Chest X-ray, PA view. Patient: 43 years old, sex M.
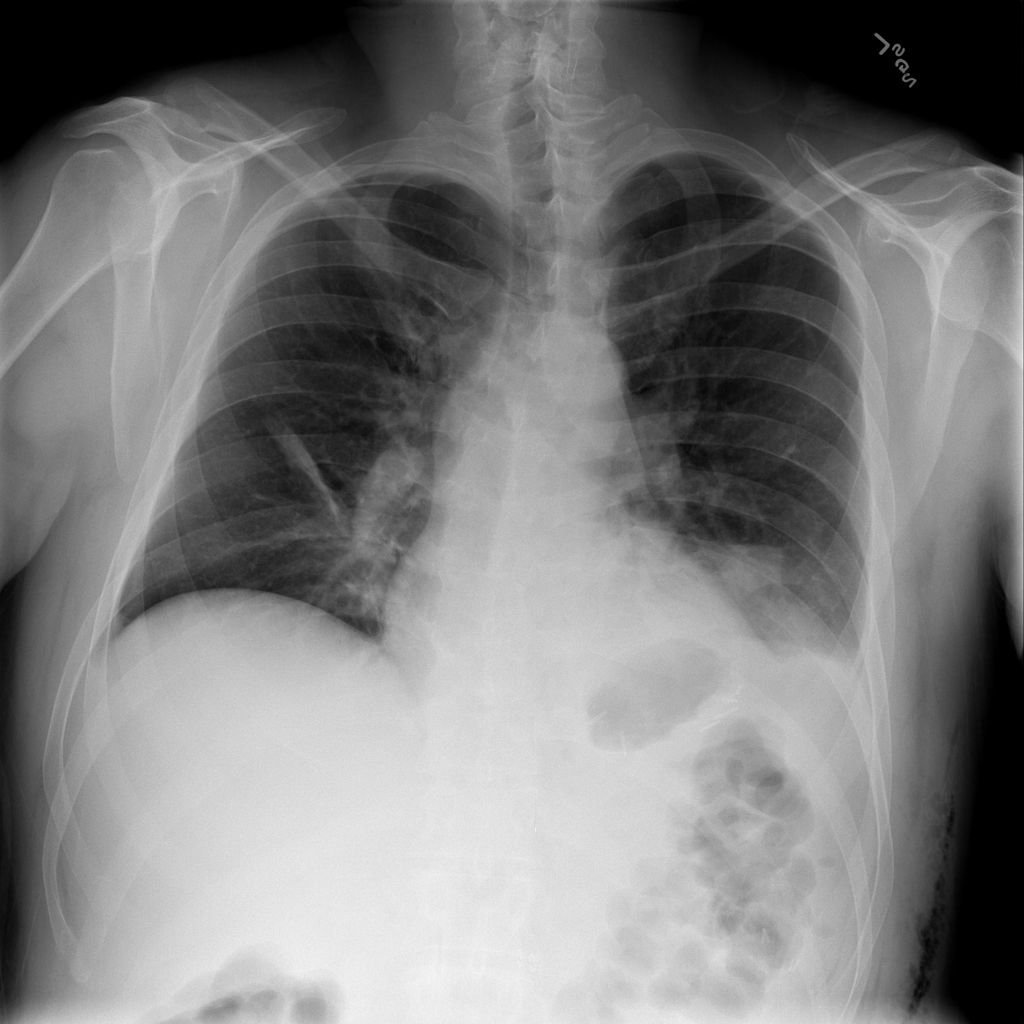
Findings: Atelectasis, Consolidation, Infiltration